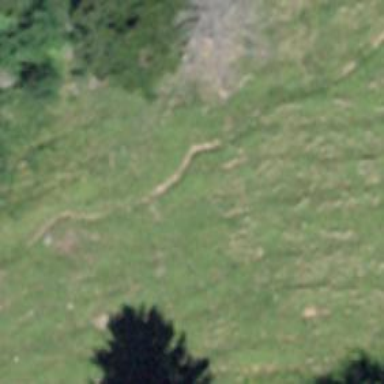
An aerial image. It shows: Path.